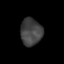
Tissue: lung
Cell type: Endothelial cells
Senescence score: 0.5963
Nuclear area (px): 578
Mean DAPI intensity: 65.728